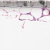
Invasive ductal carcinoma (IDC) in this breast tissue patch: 0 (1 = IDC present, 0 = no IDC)